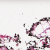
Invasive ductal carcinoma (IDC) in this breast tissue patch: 0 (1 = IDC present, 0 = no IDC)